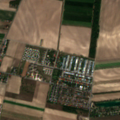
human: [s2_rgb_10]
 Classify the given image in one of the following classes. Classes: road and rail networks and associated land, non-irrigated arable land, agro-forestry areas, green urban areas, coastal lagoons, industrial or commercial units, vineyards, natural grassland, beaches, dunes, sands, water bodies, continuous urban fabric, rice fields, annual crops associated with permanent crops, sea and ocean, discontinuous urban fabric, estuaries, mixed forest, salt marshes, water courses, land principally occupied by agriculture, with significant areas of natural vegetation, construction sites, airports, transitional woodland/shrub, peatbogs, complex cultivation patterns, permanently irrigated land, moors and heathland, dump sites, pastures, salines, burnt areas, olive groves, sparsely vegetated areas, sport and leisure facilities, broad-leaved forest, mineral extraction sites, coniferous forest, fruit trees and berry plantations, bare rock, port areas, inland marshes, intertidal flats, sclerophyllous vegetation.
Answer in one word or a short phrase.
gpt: discontinuous urban fabric, non-irrigated arable land